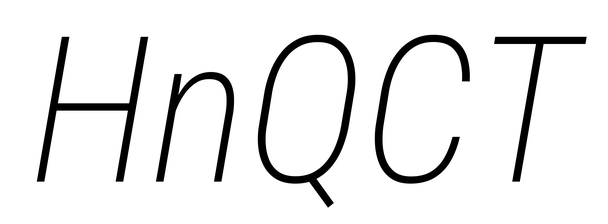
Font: Roboto-Italic_Condensed_ExtraLight_Italic